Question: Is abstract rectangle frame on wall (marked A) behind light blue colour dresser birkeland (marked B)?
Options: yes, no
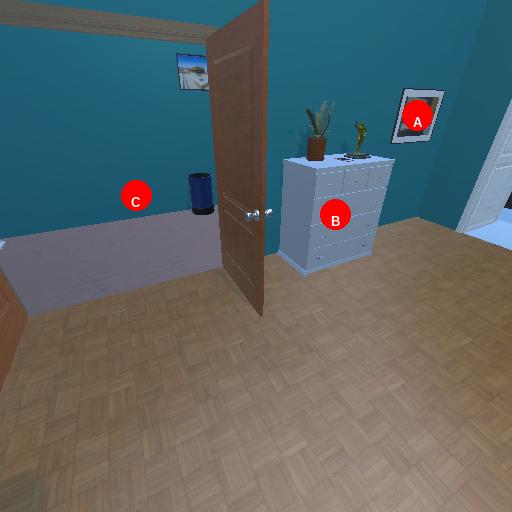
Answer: yes